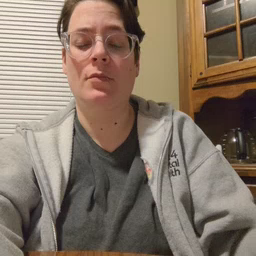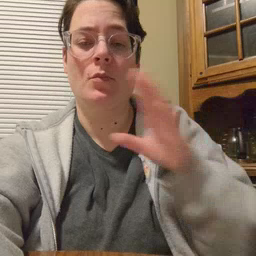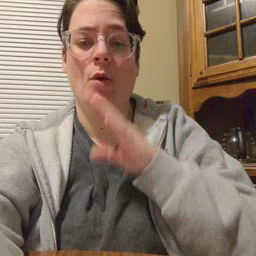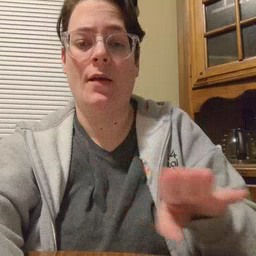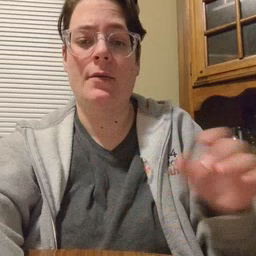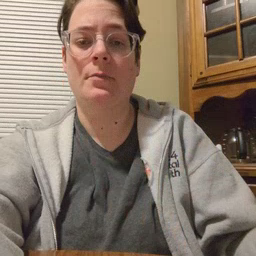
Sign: quiet